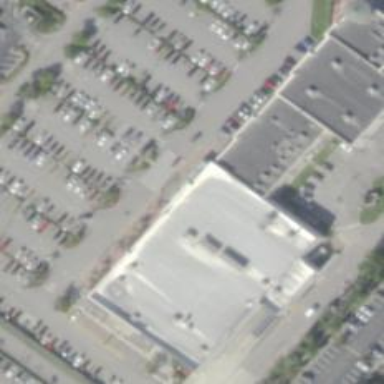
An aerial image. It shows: Supermarket.